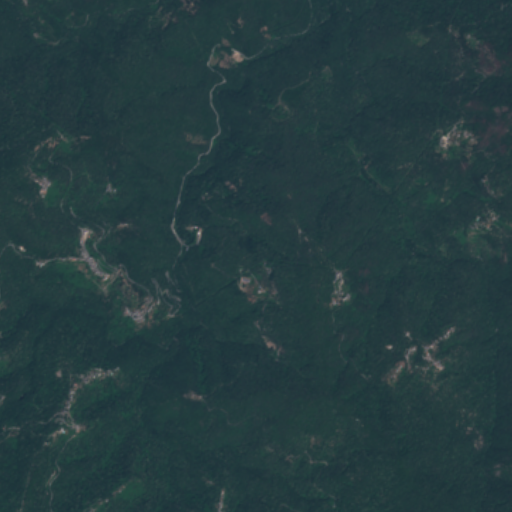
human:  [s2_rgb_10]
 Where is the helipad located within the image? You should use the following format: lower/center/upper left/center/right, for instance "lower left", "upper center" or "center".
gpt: The helipad is located in the center of the image.
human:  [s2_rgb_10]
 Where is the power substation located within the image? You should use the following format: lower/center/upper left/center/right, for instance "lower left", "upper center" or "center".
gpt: The power substation is located in the center left of the image.
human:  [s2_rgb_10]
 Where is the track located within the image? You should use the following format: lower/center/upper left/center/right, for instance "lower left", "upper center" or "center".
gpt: There is no track in the image.